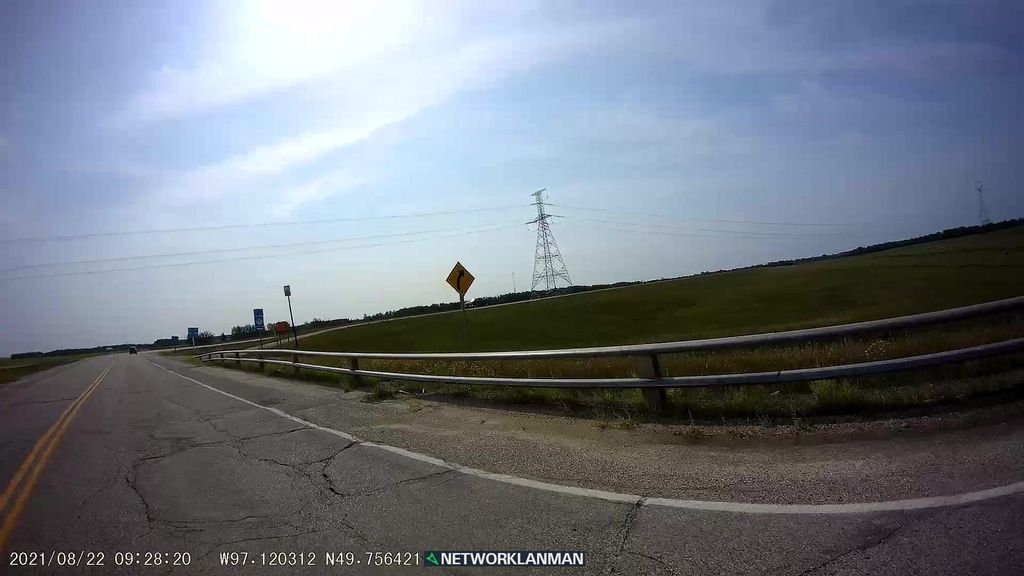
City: winnipeg